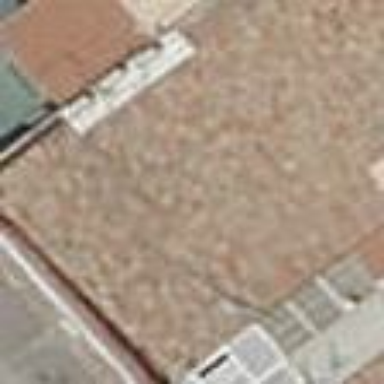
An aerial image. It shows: Terrace building.